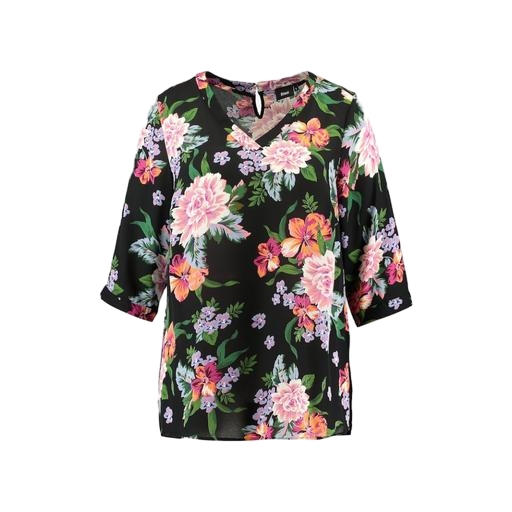
black plus size printed t-shirt only macy, multicolor floral-print t-shirt only macy, black v-neck floral-print blouse, white background